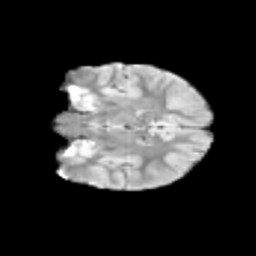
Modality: T2w
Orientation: coronal
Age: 9
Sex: female
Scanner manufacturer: siemens
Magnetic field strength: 3 T
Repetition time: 3.8 s
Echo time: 0.07 s